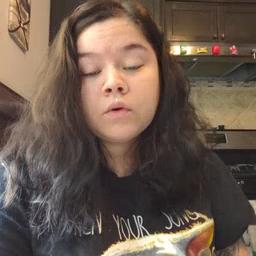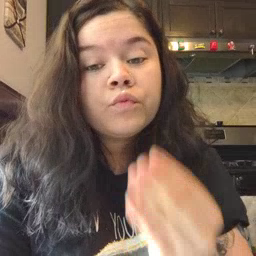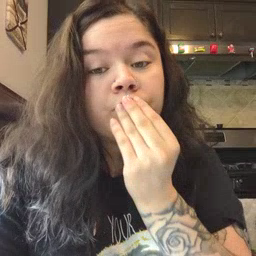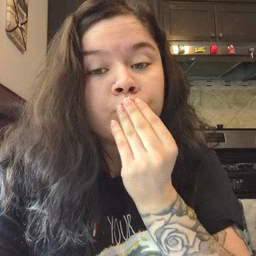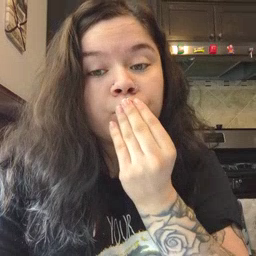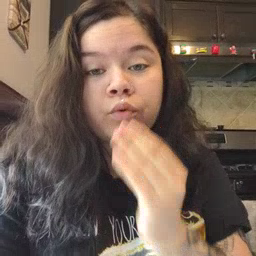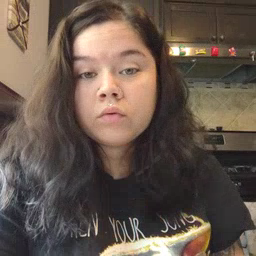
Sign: food